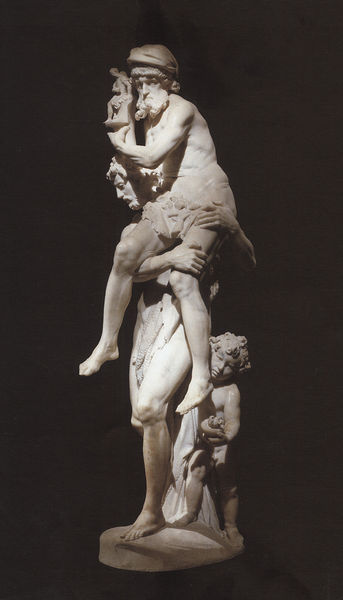
Titel: Aeneas, Anchises und Ascanius fliehen aus Troya
Künstler: Giovanni Lorenzo Bernini
Institution: Rom, Villa Borghese
Schlagwörter: dunkel, mann, grau, marmor, männer, bart, sockel, stein, tragen, hände, figur, gewand, kind, locken, schulter, skulptur, beine, hands, hat, men, white, black, hair, nose, old, sitting, three, plastik, helm, hand, muskel, angel, classical, gods, greek, man, naked, nude, stone, child, feet, male, amor, beard, photo, sculpture, statue, step, marble, human, arms, shoulder, toga, antique, walk, ground, form, legs, fingers, god, figure, humans, carrying, son, eros, holding, antic, clothe, in the round, hiding, wearing, puto, fjldaj, hellenistic